Question: I've been trying to get my iPhone 3Gs targeted so I can test applications on it for two days now, and I am ashamed to admit I haven't achieved this goal yet. I've found the following sites and stackoverflow answers (below), but haven't been able to target my 3Gs. During this time I am able to target my iPhone 5 with ease and put applications on that phone. I do have the iOS team provisioning profile for both devices, and on my organizer window they both show with green dots next to them.
Visually, what I mean is the following:

My iPhone5 is selectable, but my 3Gs doesn't even show up.
So far what I've found is the following answers and sites:
1) <URL> --
Discusses how to target armv6 which is what the 3Gs is. I executed this, but under the target selection was unable to see my 3Gs as selectable. You can see in the photo that I switched the Valid Architectures to include armv6, and chose Architectures to just be armv7 and armv7s.
2) <URL> -- I have downloaded the 6.1 simulator in the preferences download section, and I have downloaded the 6.1 SDK and put that in the /Applications/Xcode.app/Contents/Developer/Platforms/iPhoneOS.platform/Developer/SDKs folder. Which you can see selected in the photo.
3) <URL> -- This has the same problem I'm having, but even with those actions I cannot select my 3Gs, which the actions are the same as #2.
With digging through all of these sites and questions I did find some information that apparently on Feb 1st. 2014 there was a switch in the app store where they are no longer accepting applications designed for iOS 6.1. Does this mean that I am no longer allowed to use my 3Gs to test? Or even allowed to develop for the 3Gs any more?
Help please?
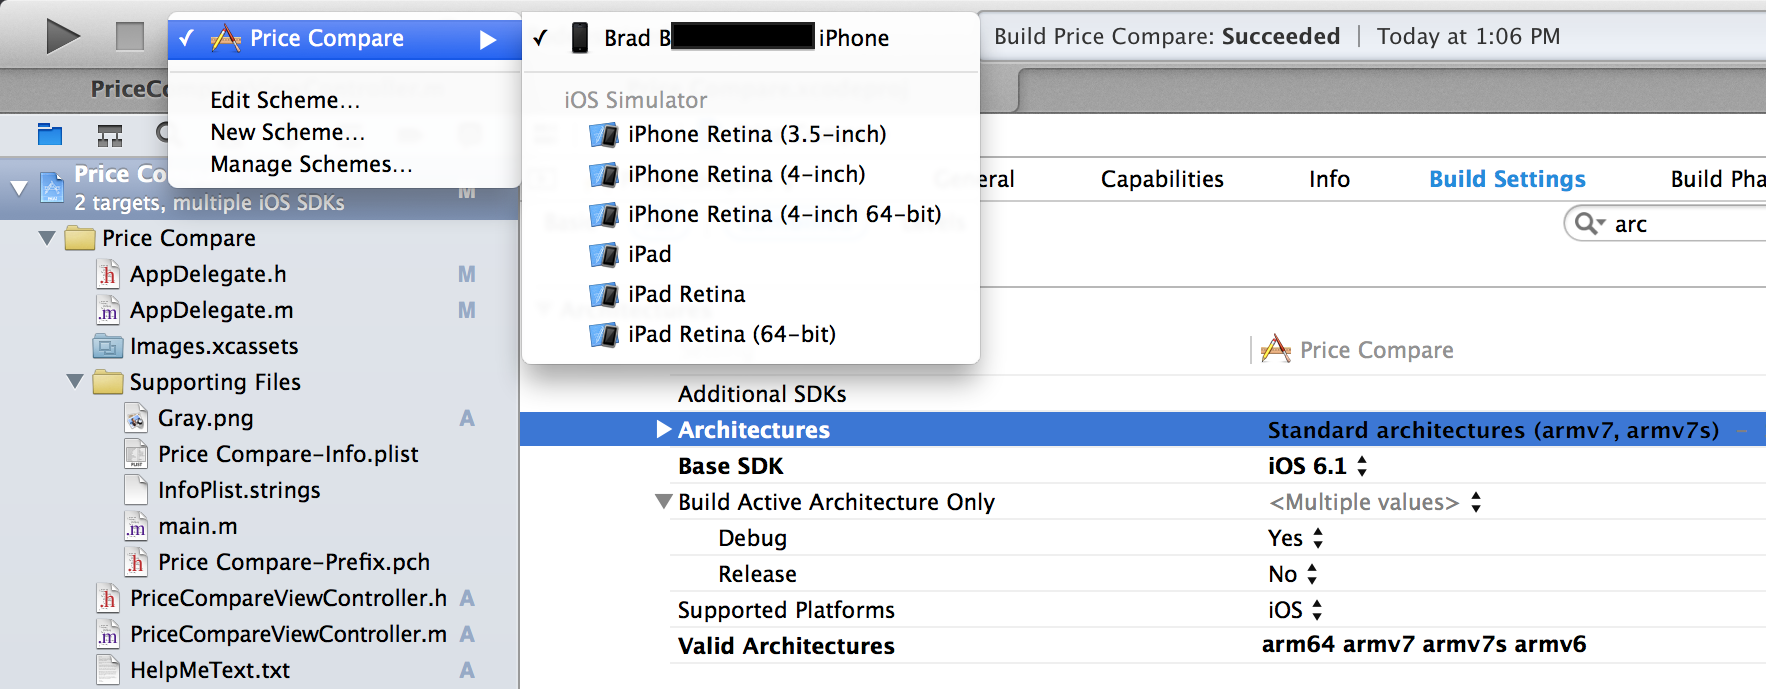
Answer: I have achieved a solution. I was playing around with it some more and quit and restarted Xcode 5.0.2 without any iOS device attached to my computer. When I selected the target selection button I noticed that there were two iOS devices listed there as seen in the following picture. This suggested to me that it actually was recognizing my 3Gs, just not when I had it connect. My guess is it wasn't recognized because Xcode read that it was running iOS 6.1.3. With Putz1103's suggest that there are two version settings I started digging. Putz1103 was partially correct, and I think you for the inspiration.

Under the "General" tab, three tabs to the left of the "Build Settings" tab when the project is selected in the project navigator there are options that need to be set correctly. Under this tab in the Deployment Info section the Deployment Target needs to be selected to the correct iOS target. After selecting that my 3Gs was selectable as the target, and I was able to build my app on my 3Gs for testing.
Combined with all of my activities outlined in the original question, it is still possible to select a 3Gs as a target for development in Xcode 5.0.2 after Feb 1st 2014.